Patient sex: M
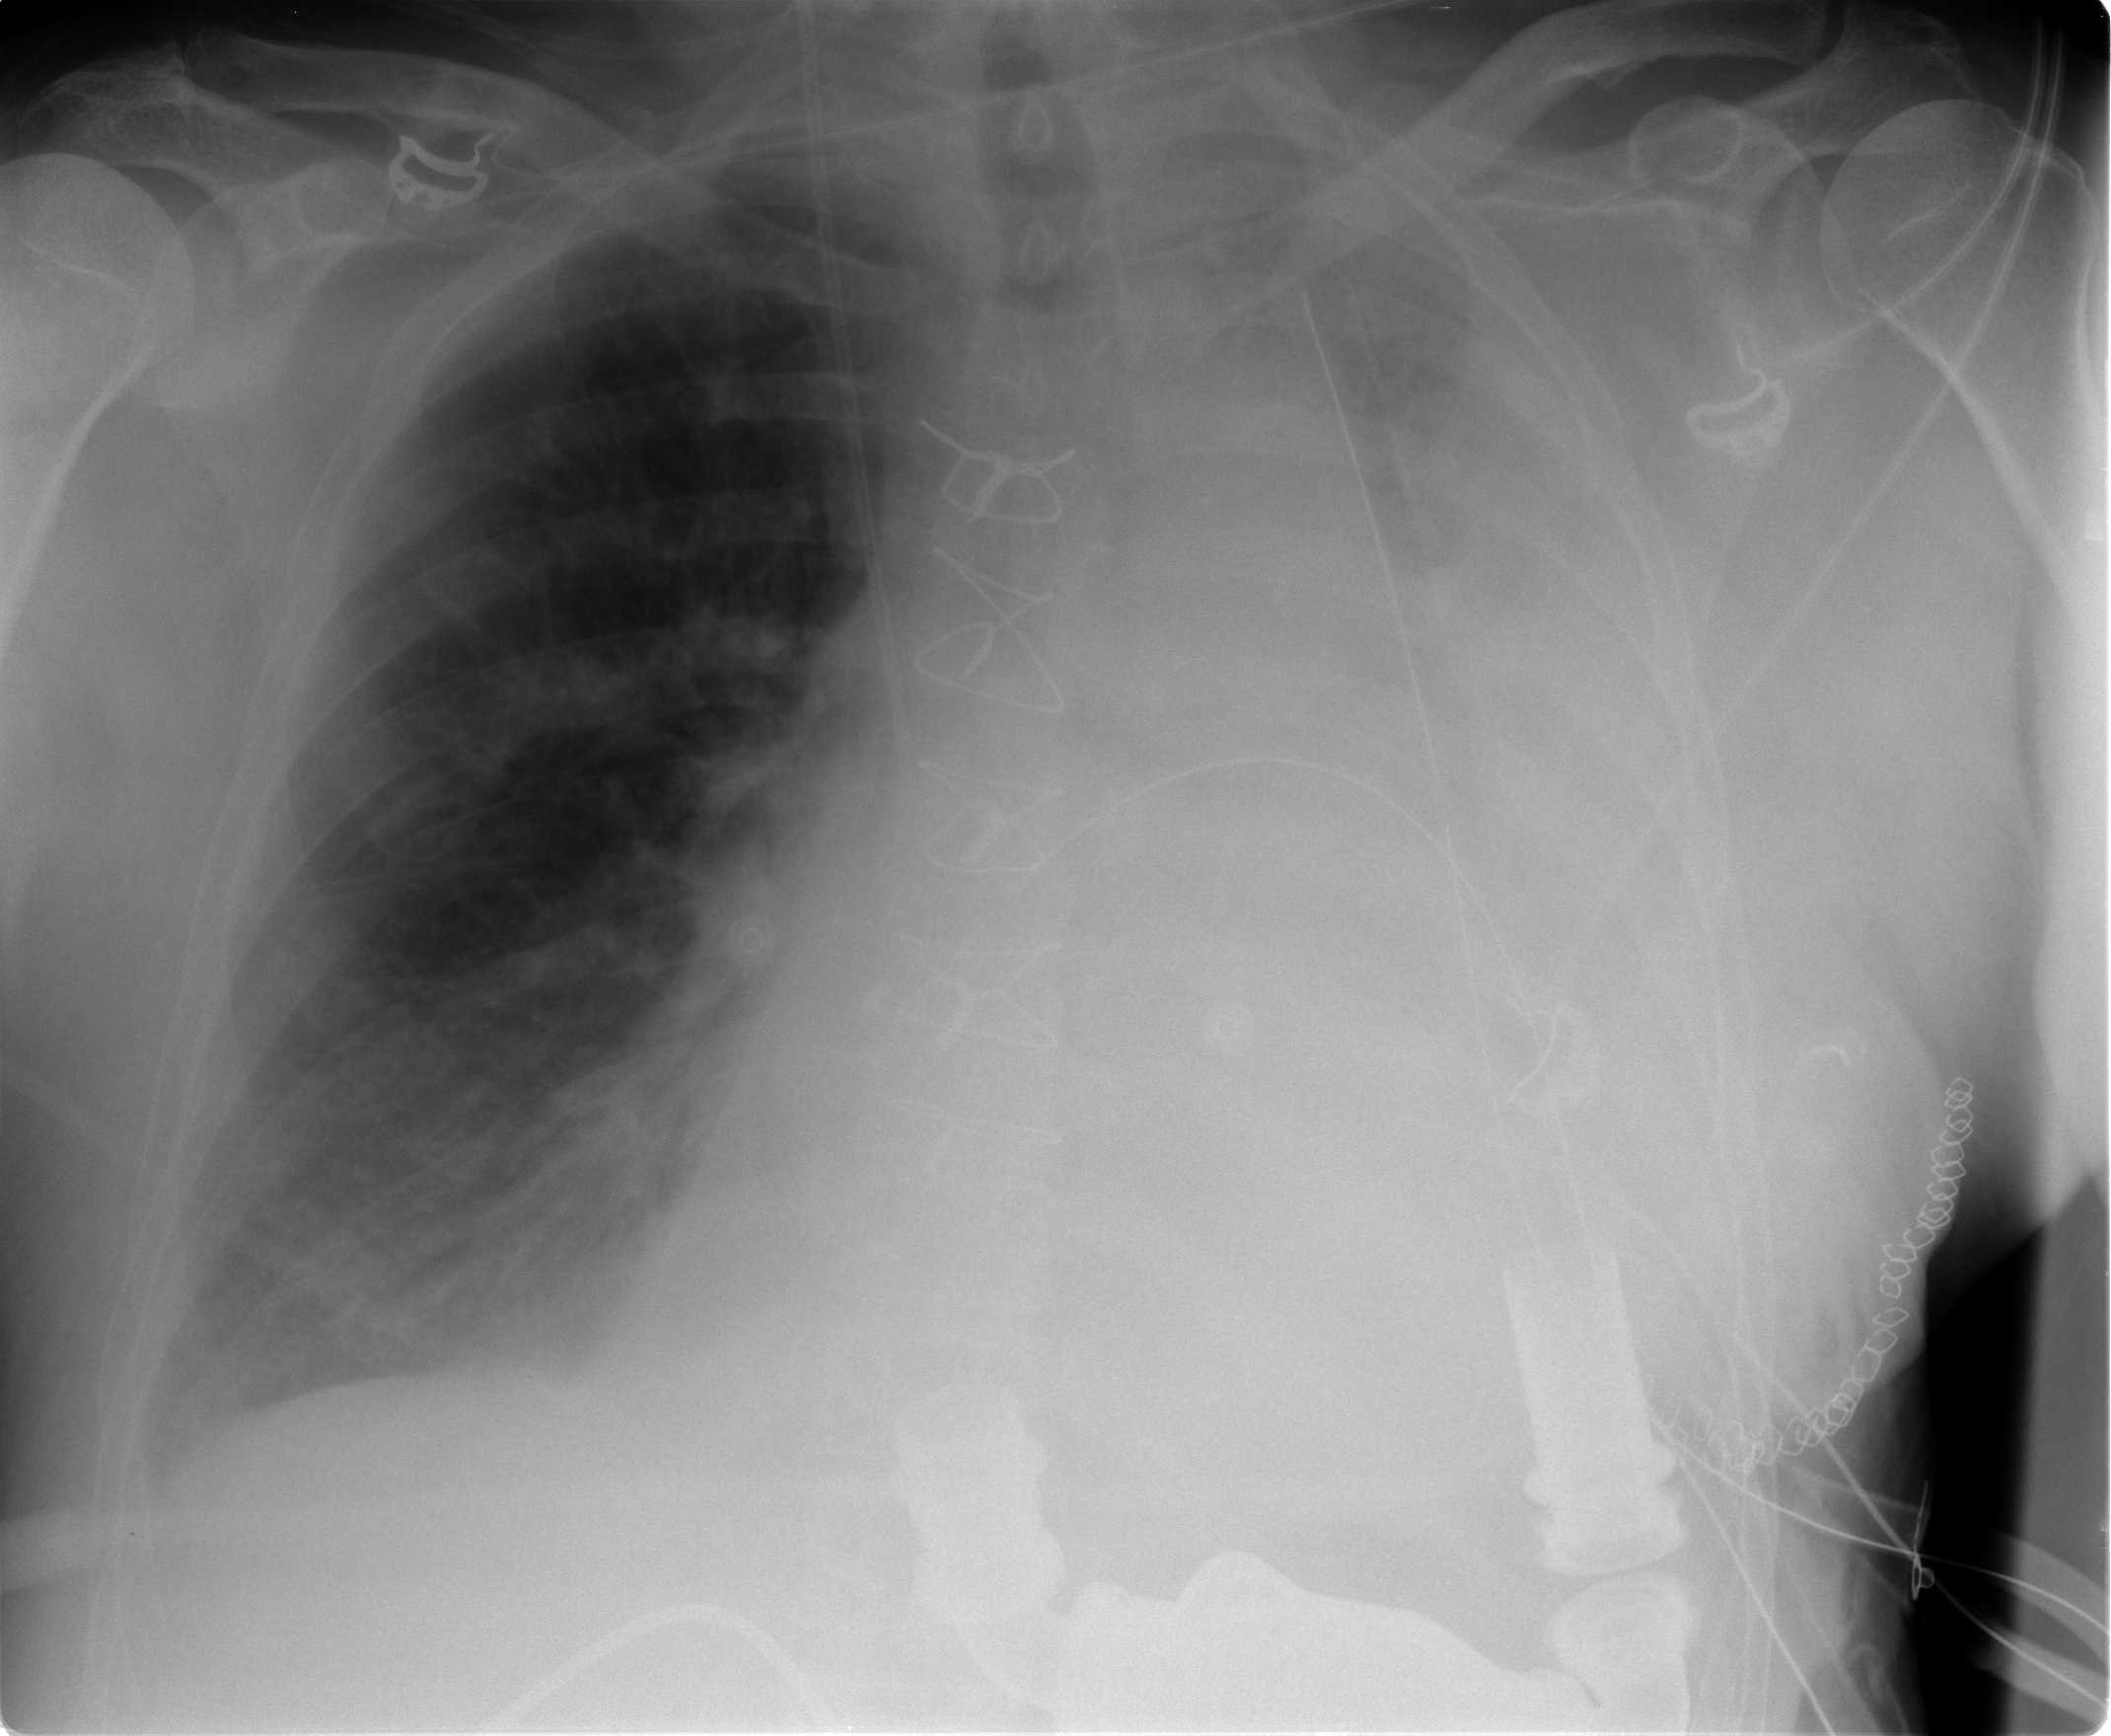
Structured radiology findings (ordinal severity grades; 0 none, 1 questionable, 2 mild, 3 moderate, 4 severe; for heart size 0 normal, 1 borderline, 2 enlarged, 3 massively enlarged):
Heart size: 2
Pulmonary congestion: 2
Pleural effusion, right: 2
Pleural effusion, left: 2
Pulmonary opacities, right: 0
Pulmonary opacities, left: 2
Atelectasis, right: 2
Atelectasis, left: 4